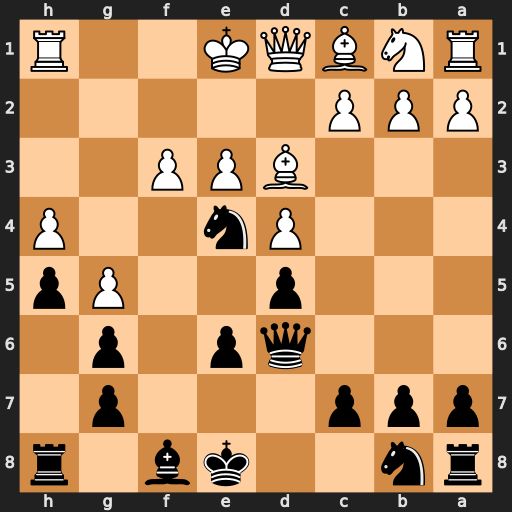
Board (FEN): rn2kb1r/ppp3p1/3qp1p1/3p2Pp/3Pn2P/3BPP2/PPP5/RNBQK2R
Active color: b
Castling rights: KQkq
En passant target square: -
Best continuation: Qg3+ Kf1 Qf2#